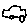
Label: car